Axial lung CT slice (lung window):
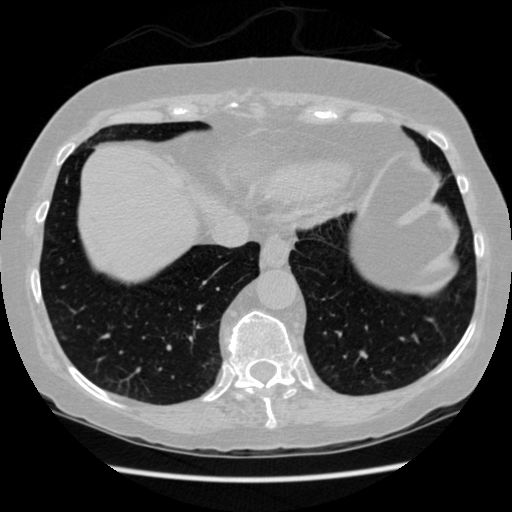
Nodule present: no